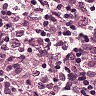
Metastatic tissue present: no